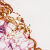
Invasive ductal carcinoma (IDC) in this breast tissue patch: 0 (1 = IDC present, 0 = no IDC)